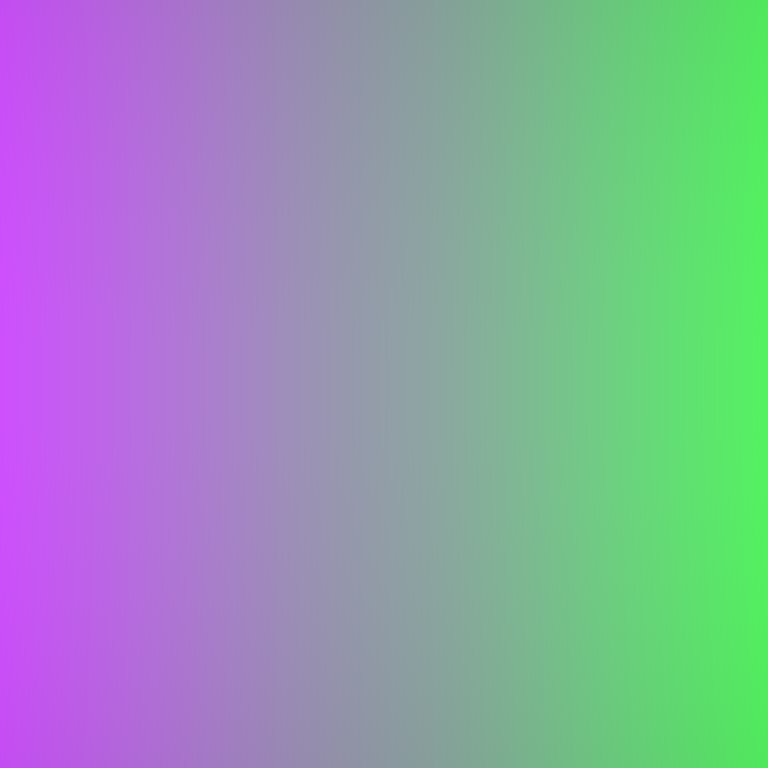
Abstract light effect, smooth gradient from violet to green, calm atmosphere, soft blend, no room, no furniture, no objects.